Question: I need to highlight the border of a country - let's say Switzerland. I achieved it with already with FusionTablesLayer like:
'''
var layer = new google.maps.FusionTablesLayer({
query: {
select: 'geometry',
from: '1N2LBk4JHwWpOY4d9fobIn27lfnZ5MDy-NoqqRpk',
where: "ISO_2DIGIT IN ('CH')"
},
styles: [
{
polygonOptions: {
strokeColor: "#FF0000",
fillOpacity: "0"
}
}
]
});
layer.setMap(map);
'''
The problem hereby is, that the drawn border is too straight

Is there any possibility to use some kind of search request, because if I go to Google Maps and search for Switzerland the country borders are highlighted in a light pink. This would already fullfil my requirements. See <URL>
Thanks in advance
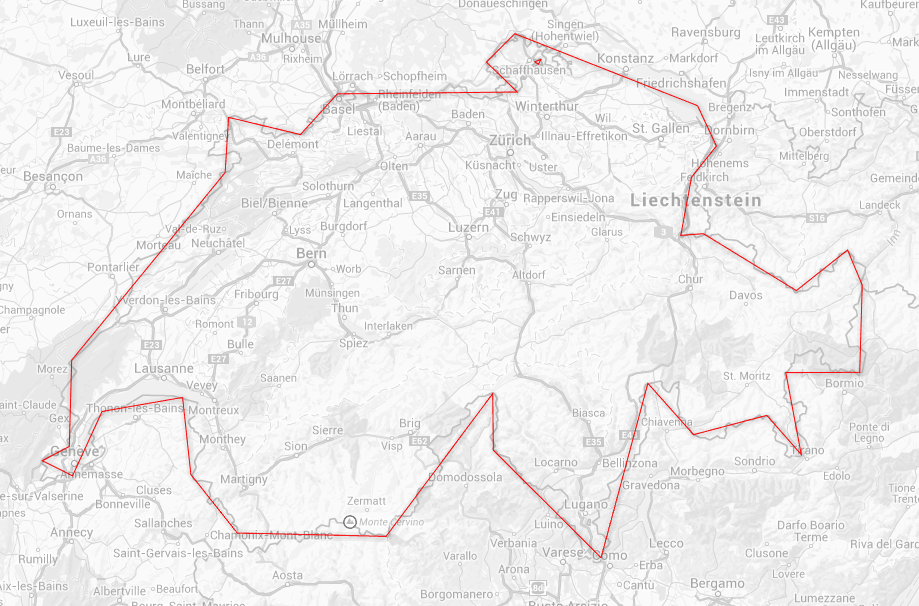
Answer: As I said in my comment, this is not available through the API (at least at the time we speak).
:
1. check out this answer where I give a complete solution on how to overlay polygons as country boundaries and provide a complete world data set.
2. Subscribe to this feature request that is exactly what you are looking for.
Hope this helps!
### Edit
(!) after the <URL>.
>
Here is a <URL>.
Here is a complete example. To reproduce, you need to create a new map ID and map style in your Google Maps Platform console and select the appropriate feature layer(s). All information is <URL>.
'''
let map;
let featureLayer;
function initMap() {
map = new google.maps.Map(document.getElementById("map"), {
center: { lat: 46.80, lng: 8.33 },
zoom: 6,
mapId: "2bda068b3c8ec0f0", // You need to create your own map ID
});
featureLayer = map.getFeatureLayer("COUNTRY");
// Define the styling options
const featureStyleOptions = {
strokeColor: "#FF0000",
strokeOpacity: 1.0,
strokeWeight: 1.0,
fillOpacity: 0,
};
// Apply the style to a single boundary.
featureLayer.style = (options) => {
if (options.feature.placeId == "ChIJYW1Zb-9kjEcRFXvLDxG1Vlw") {
// Above Place ID is Switzerland
return featureStyleOptions;
}
};
}
'''
'''
#map {
height: 180px;
}
'''
'''
<div id="map"></div>
<script src="https://maps.googleapis.com/maps/api/js?key=AIzaSyCkUOdZ5y7hMm0yrcCQoCvLwzdM6M8s5qk&callback=initMap&v=beta" defer></script>
'''